Field crop: maize
Growth stage: 2
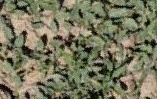
Species: convolvulus